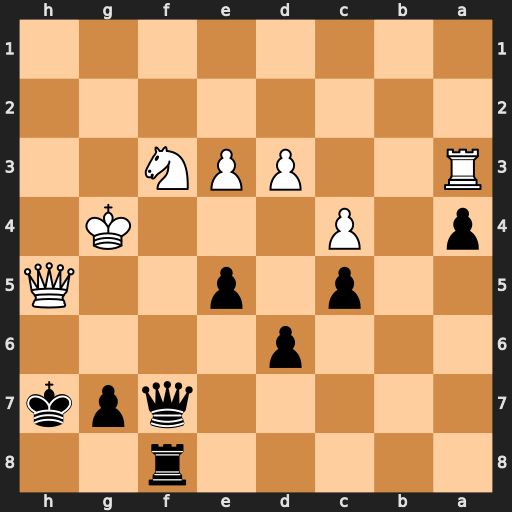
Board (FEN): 5r2/5qpk/3p4/2p1p2Q/p1P3K1/R2PPN2/8/8
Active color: b
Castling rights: -
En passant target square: -
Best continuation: Qxh5+ Kxh5 Rxf3